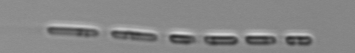
Label: Skeletonema